Field crop: maize
Growth stage: 2
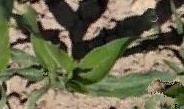
Species: maize